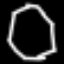
Label: octagon